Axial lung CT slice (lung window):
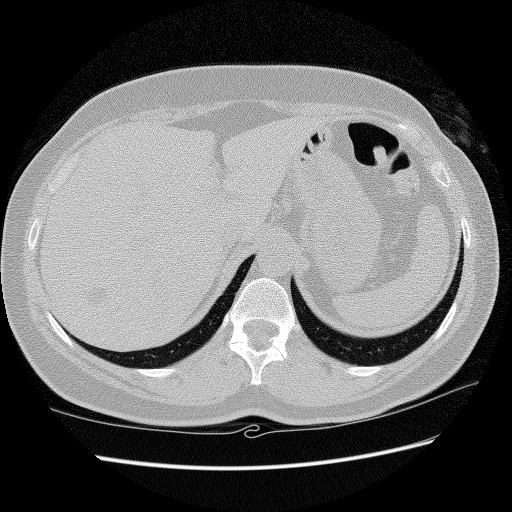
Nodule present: no